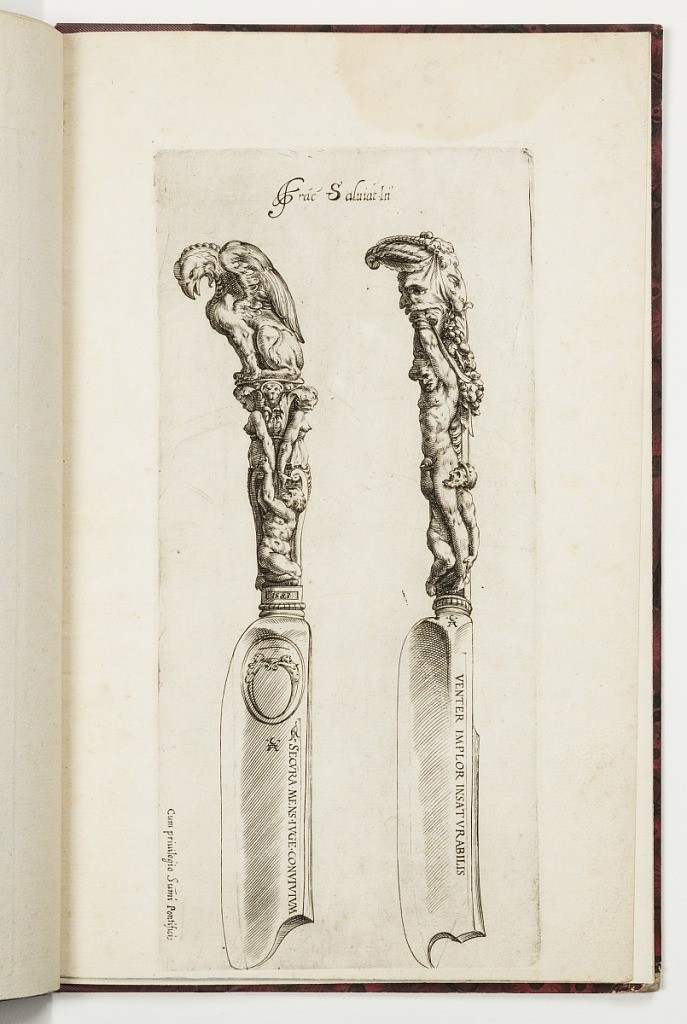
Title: Design for Two Knife Handles
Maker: Francesco Salviati, Italian, 1510 – 1563
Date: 1583
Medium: Engraving on off-white laid paper
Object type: Print
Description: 1921-6-350-2: Designs for two knives, their points facing downwa...